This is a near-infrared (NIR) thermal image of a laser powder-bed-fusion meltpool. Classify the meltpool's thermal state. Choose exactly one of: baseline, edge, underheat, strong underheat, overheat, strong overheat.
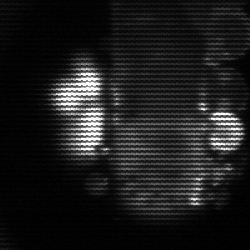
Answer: strong underheat